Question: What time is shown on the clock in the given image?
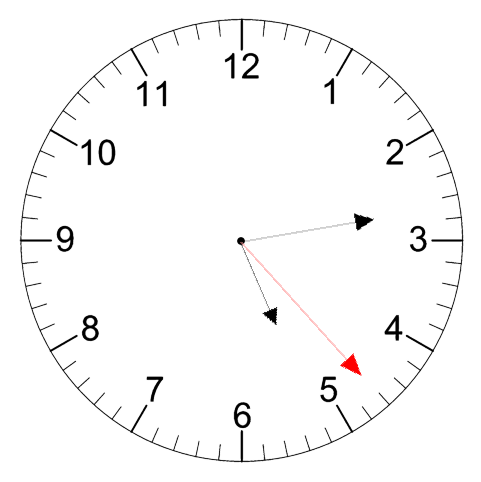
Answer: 05:13:23